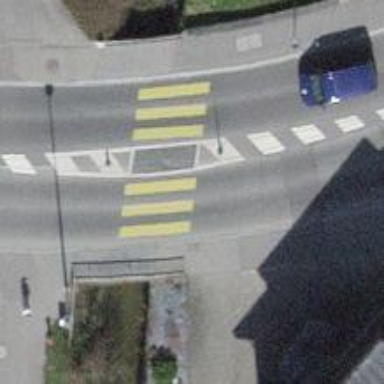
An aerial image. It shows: Footway with zebra crossing.